Field crop: maize
Growth stage: 2
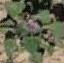
Species: chenopodium